Field crop: maize
Growth stage: 2
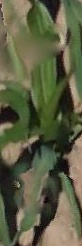
Species: maize